Interaction volume radius: 5 \u00c5
Interaction volume height: 15 \u00c5
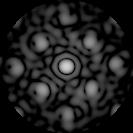
Disorder parameter: 0.3655